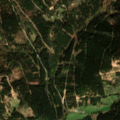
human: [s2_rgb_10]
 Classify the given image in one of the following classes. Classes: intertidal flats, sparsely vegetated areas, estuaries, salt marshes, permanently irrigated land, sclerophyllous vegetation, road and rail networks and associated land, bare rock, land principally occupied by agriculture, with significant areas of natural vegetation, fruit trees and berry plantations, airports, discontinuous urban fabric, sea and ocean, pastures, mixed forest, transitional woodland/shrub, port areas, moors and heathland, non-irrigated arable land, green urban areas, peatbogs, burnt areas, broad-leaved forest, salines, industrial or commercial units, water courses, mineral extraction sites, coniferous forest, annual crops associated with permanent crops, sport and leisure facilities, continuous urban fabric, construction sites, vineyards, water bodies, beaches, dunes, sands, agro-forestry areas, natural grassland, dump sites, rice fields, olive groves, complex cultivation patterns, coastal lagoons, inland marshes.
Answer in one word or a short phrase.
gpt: land principally occupied by agriculture, with significant areas of natural vegetation, coniferous forest, mixed forest